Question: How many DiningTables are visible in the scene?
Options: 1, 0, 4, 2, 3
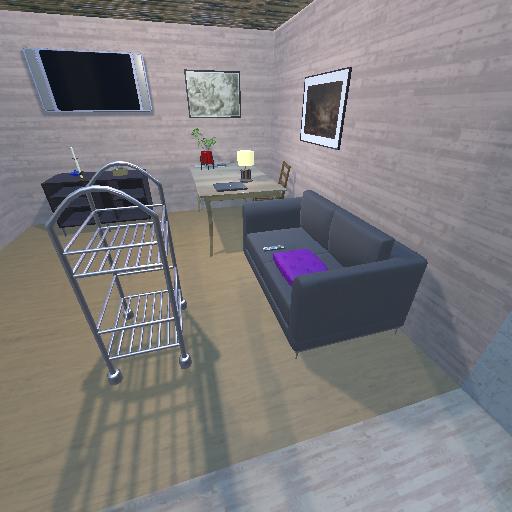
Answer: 1